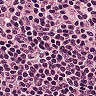
Metastatic tissue present: no